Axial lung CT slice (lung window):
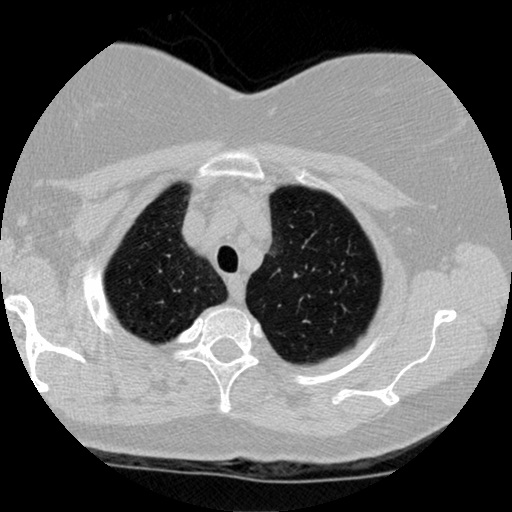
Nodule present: no